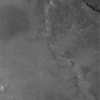
Label: not_dusty